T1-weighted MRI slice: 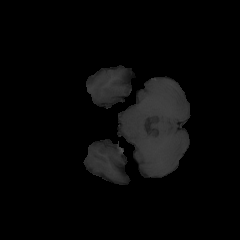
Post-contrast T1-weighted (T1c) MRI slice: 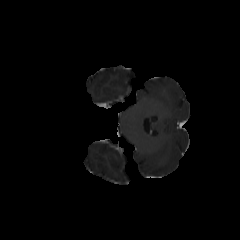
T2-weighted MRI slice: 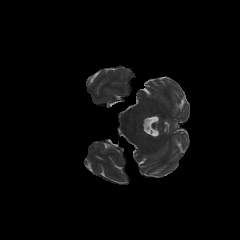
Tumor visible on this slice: no